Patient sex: M
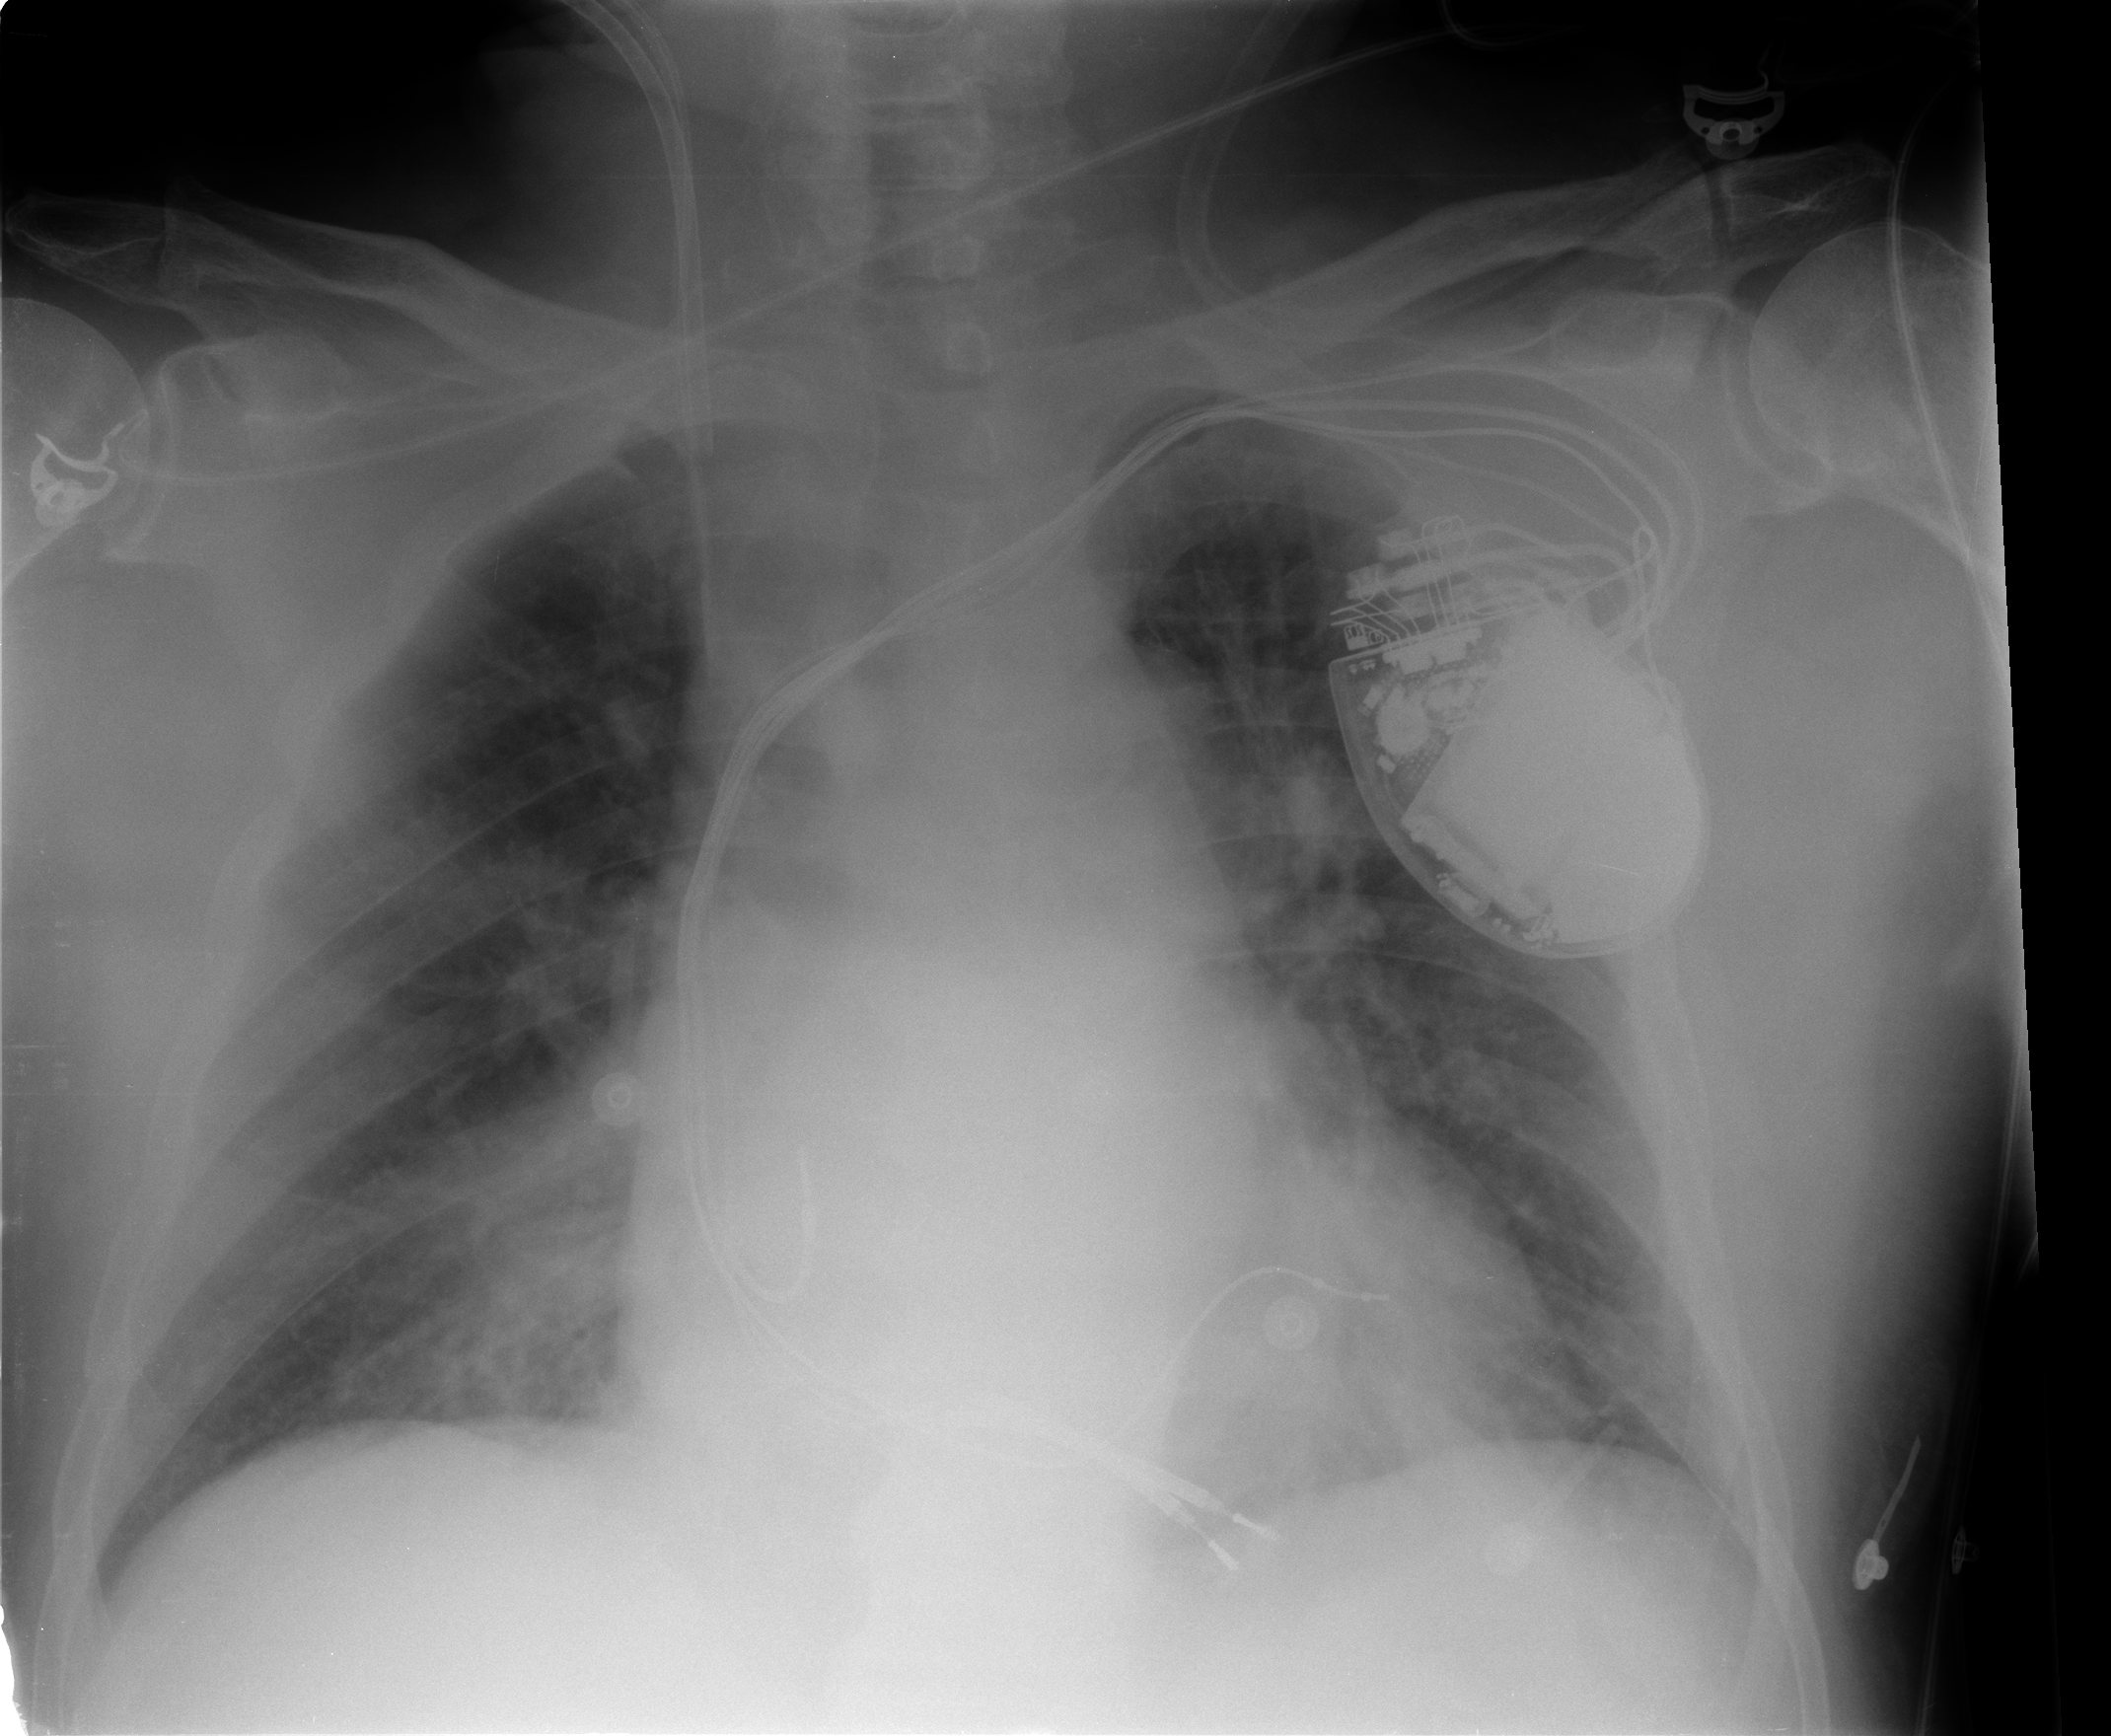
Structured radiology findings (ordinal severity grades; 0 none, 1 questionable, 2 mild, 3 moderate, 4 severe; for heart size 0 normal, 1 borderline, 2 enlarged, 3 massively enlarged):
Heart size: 0
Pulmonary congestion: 2
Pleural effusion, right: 0
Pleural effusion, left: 0
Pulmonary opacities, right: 0
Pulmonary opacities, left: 0
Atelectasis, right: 2
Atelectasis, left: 2